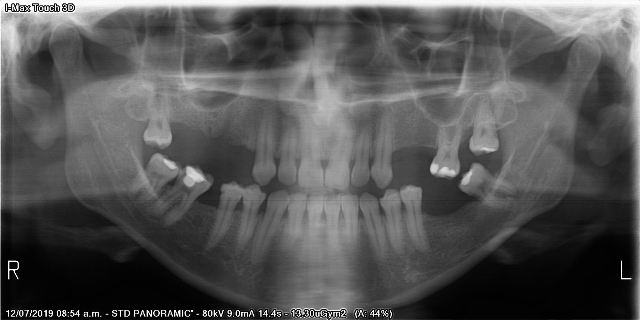
adult